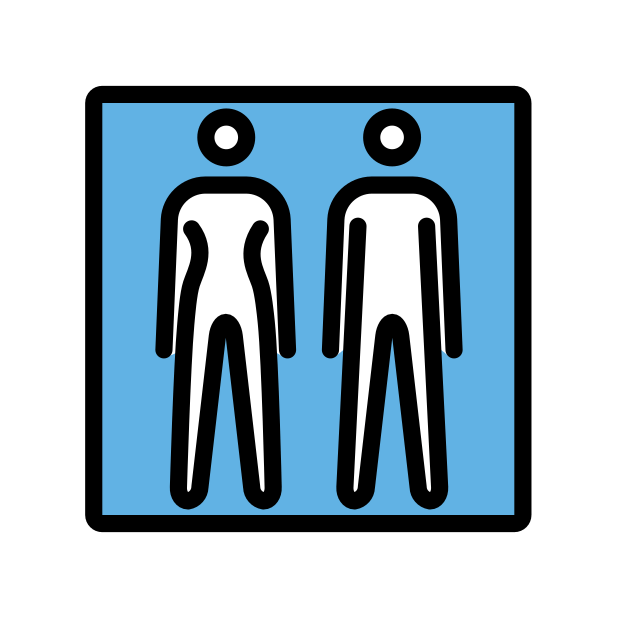
restroom